Field crop: maize
Growth stage: 2
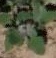
Species: chenopodium